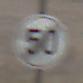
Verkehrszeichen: EndeGeschwindigkeit50
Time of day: Midday
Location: Outdoor (Nature)
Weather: Clear
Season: Summer
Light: Natural